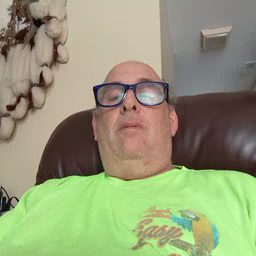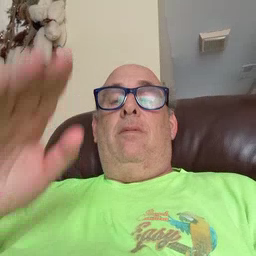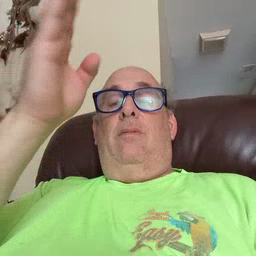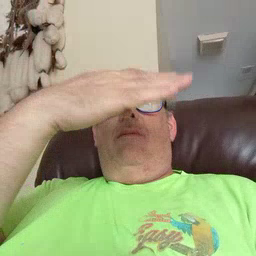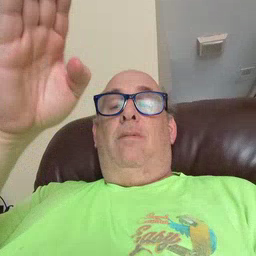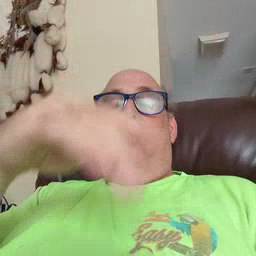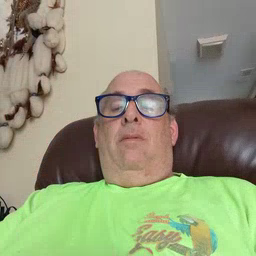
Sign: flag